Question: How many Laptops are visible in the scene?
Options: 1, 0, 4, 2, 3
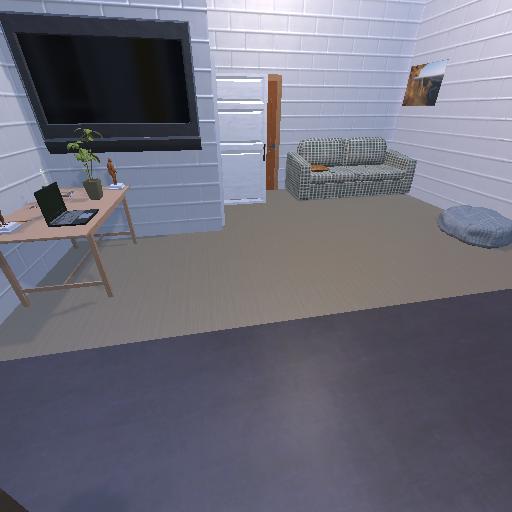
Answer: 1